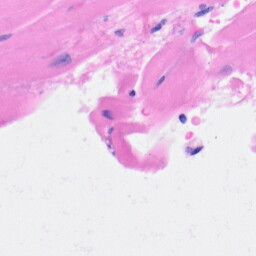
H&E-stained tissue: Heart